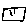
Label: square